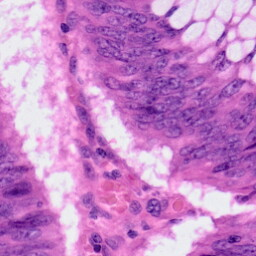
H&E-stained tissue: Colon